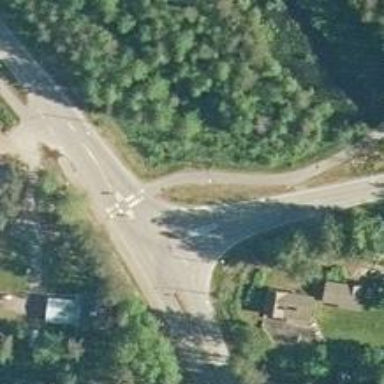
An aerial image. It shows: Road with "give way" sign.